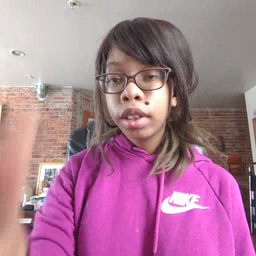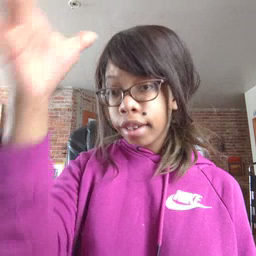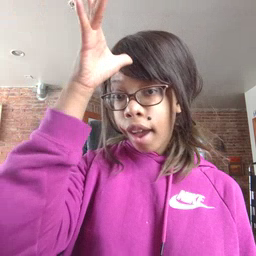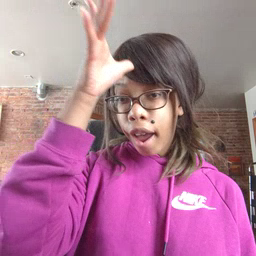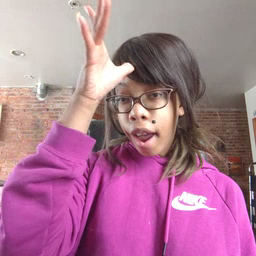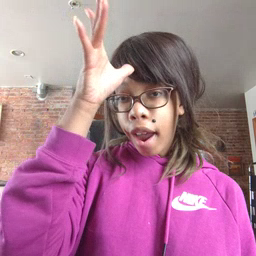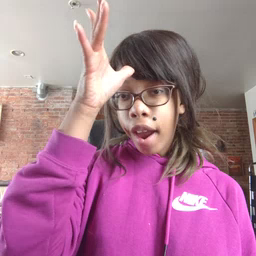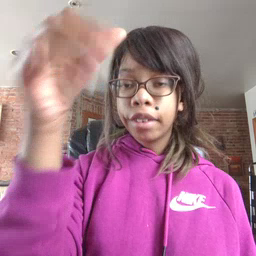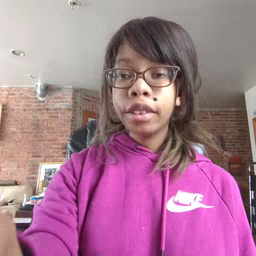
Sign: dad